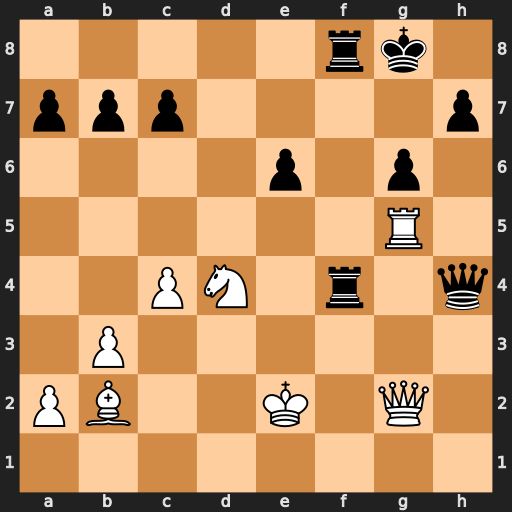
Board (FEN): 5rk1/ppp4p/4p1p1/6R1/2PN1r1q/1P6/PB2K1Q1/8
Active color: w
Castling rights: -
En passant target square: -
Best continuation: Rxg6+ Kf7 Nf3